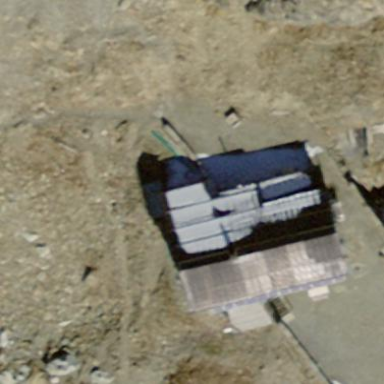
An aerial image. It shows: Abandoned building.